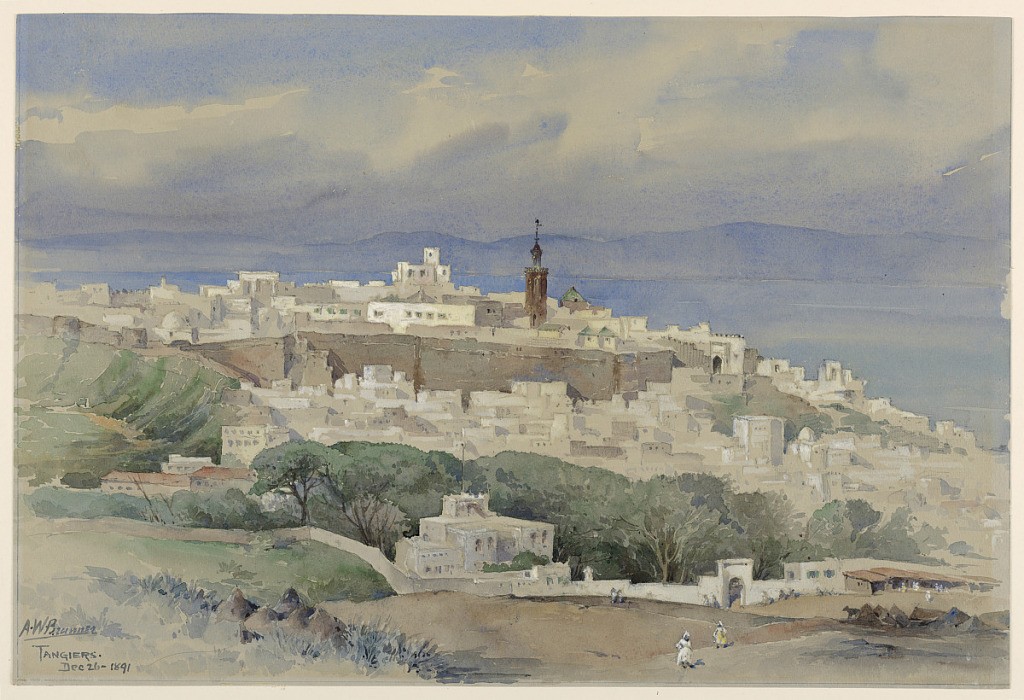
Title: Tangiers
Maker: Arnold William Brunner, American, 1857–1925
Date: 1891
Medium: Graphite, brush and watercolor on gray paper
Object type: Drawing
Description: View of the city from a high vantage point, the city wall and figures in the foreground. The sea is in the background, with the shore line visible beyond it.